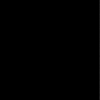
Label: dusty